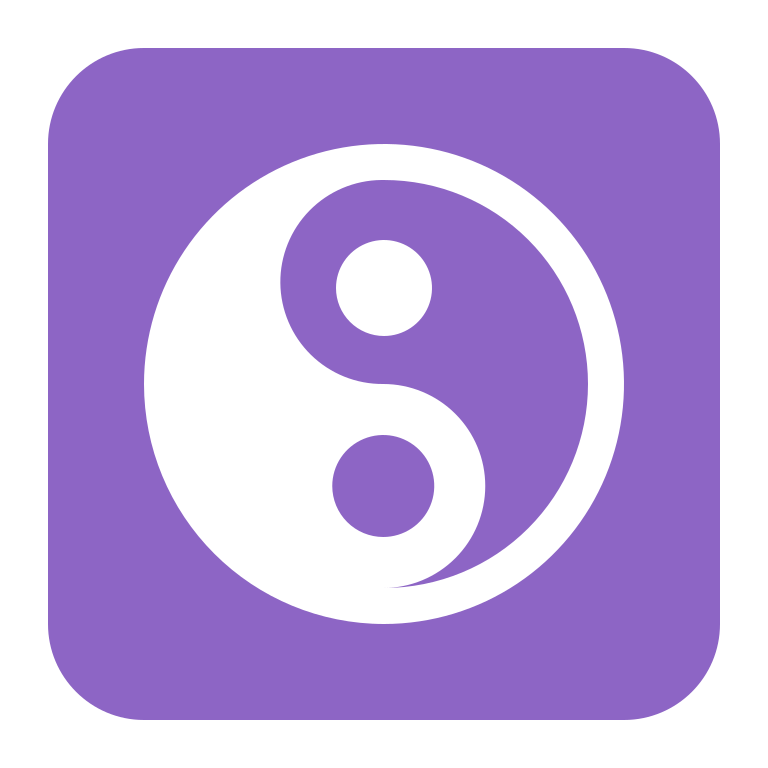
yin yang flat